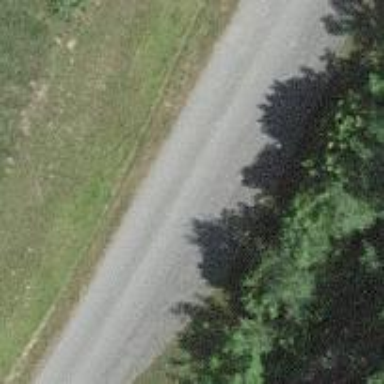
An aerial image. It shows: Passing place on the road.